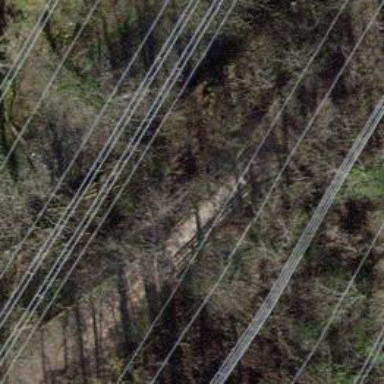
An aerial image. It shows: Path on bridge.